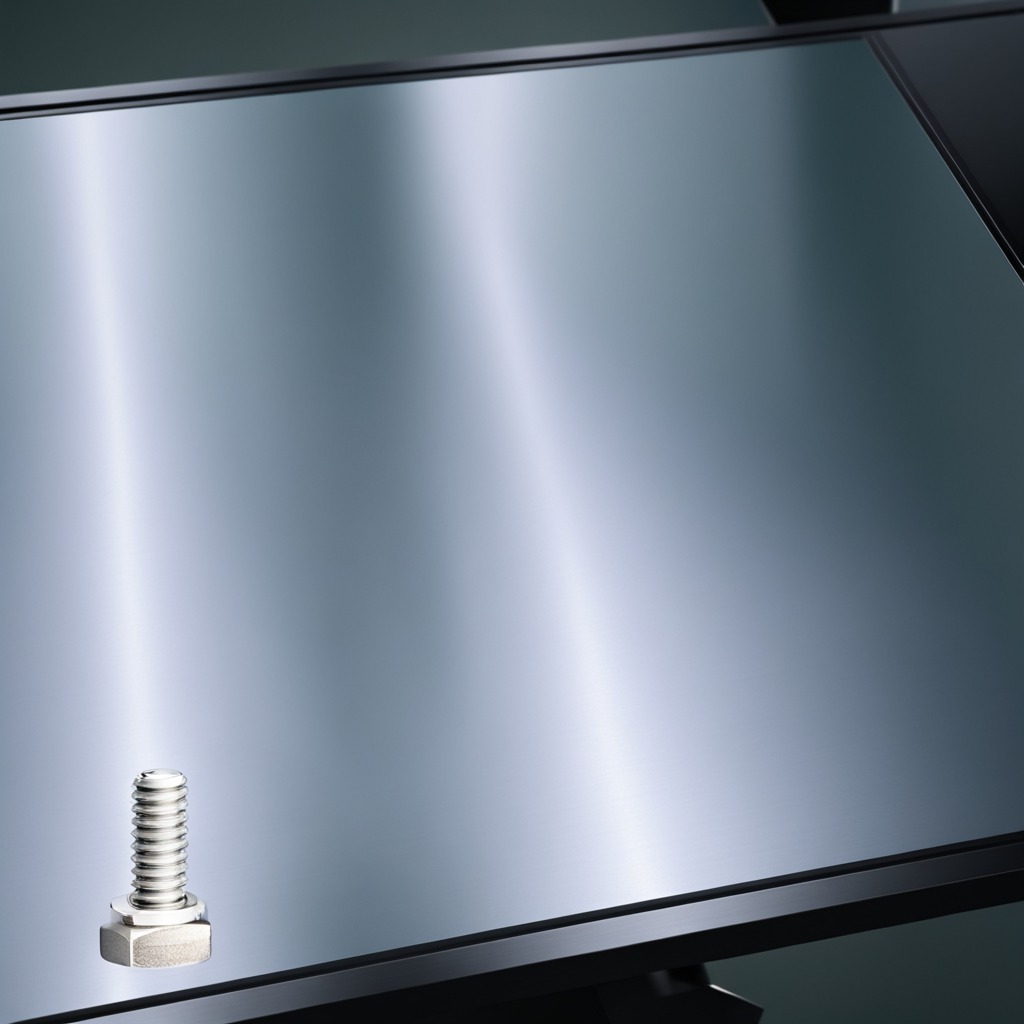
A metal screw is lying on the metal table.